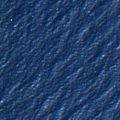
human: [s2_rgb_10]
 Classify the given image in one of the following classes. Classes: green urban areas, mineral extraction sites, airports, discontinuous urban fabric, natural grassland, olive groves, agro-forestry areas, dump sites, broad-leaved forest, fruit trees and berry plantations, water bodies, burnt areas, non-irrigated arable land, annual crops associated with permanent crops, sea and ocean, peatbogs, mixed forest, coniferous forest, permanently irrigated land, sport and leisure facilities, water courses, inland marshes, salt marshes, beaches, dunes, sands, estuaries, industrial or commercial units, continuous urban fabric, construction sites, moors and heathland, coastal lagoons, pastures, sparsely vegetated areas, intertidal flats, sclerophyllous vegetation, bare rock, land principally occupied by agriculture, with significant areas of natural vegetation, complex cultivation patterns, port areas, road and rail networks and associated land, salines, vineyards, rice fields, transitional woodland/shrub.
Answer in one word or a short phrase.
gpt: sea and ocean